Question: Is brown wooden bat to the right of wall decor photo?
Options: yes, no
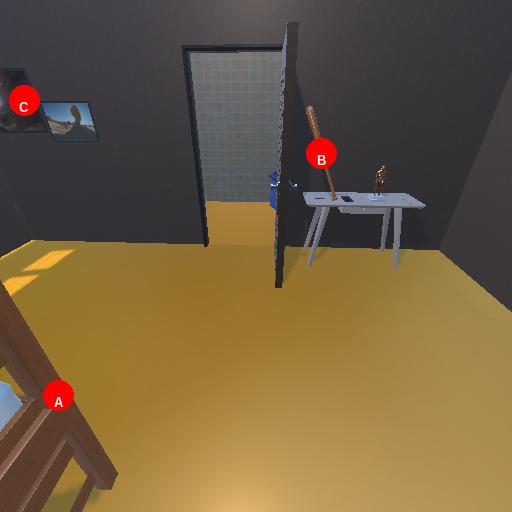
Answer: yes